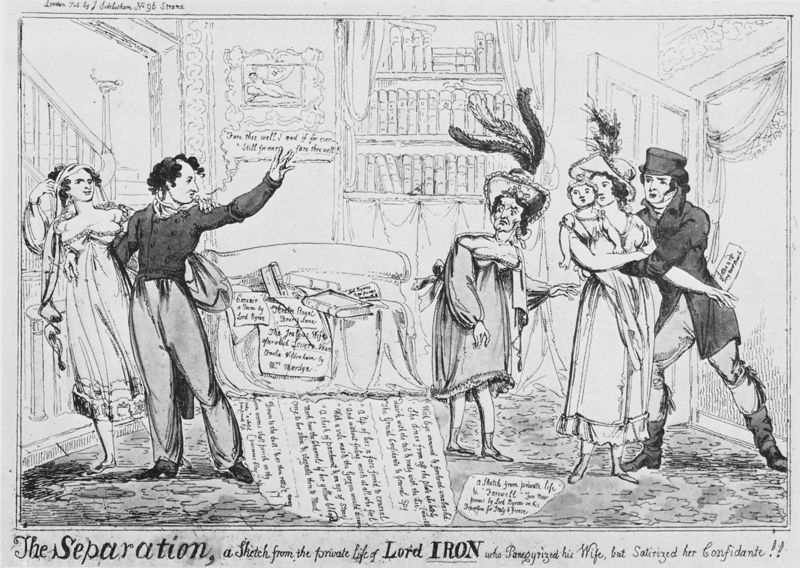
Titel: The Seperation, a Sketch from the private life of Lord Iron who Panegyrized his Wife, but Satirized her Confidante!
Künstler: I. R. Cruikshank
Schlagwörter: dunkel, feder, mann, weiß, mädchen, frankreich, frau, grau, hell, hut, hüte, kleid, schwarz, skizze, tür, zeichnung, tuch, hose, regal, alte, federn, bild, vorhang, boden, familie, kind, schrift, bücher, sofa, wohnzimmer, baby, treppe, tusche, buch, comic, stich, illustration, streit, text, plakat, geliebte, englisch, fraz, freudenhaus, prostitution, sprechblasen, fendern, hu, bibliotek, karikatir